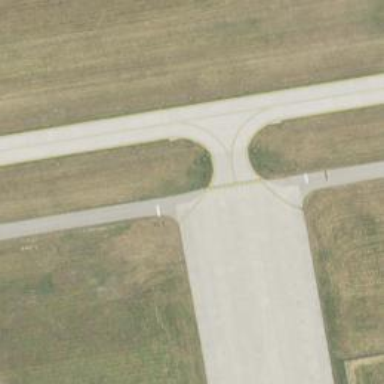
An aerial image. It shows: View of taxiway at the airport.